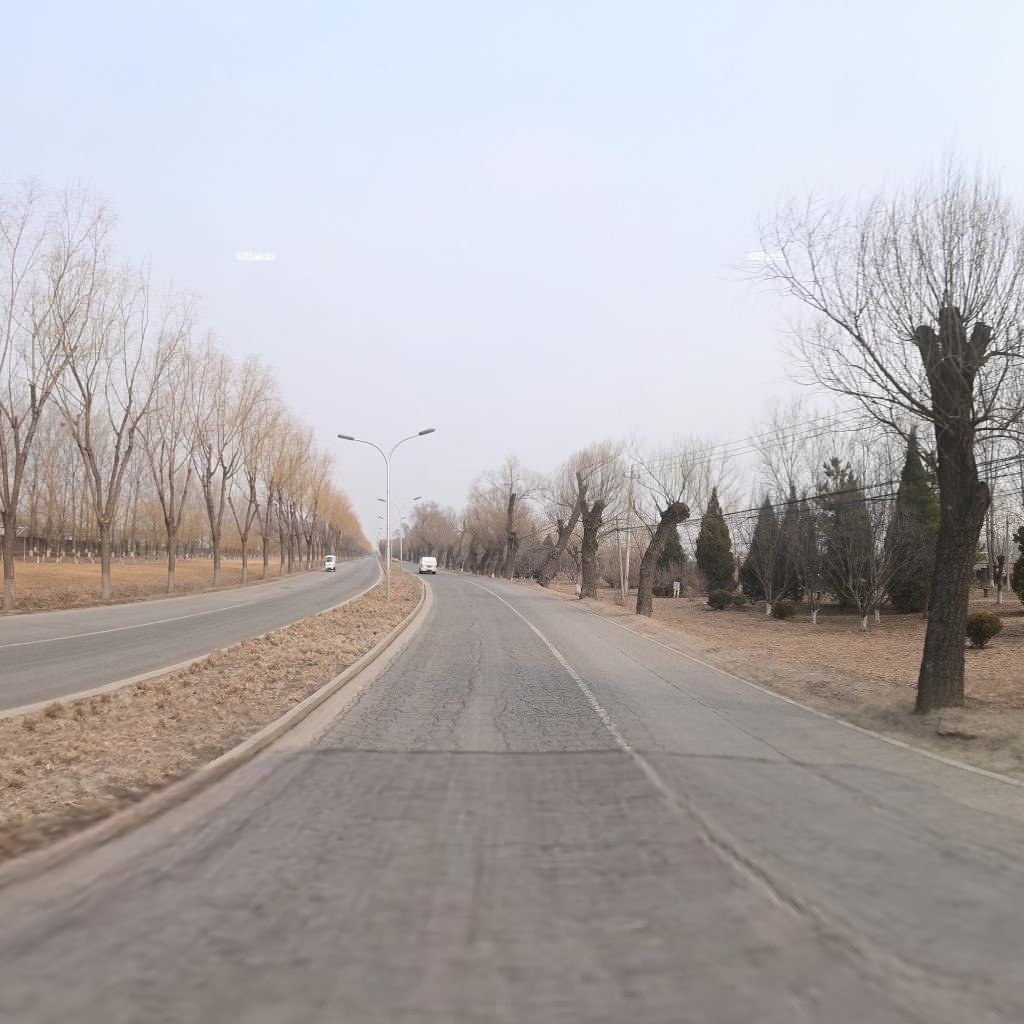
Region: Haidian
Road damage annotations: alligator crack